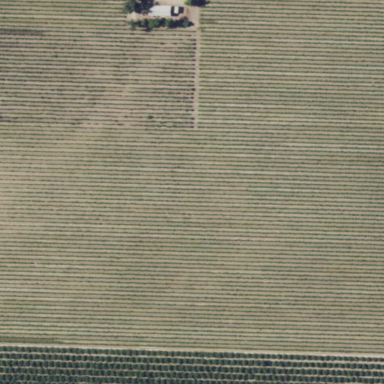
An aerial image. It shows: Vineyard with grape crops.